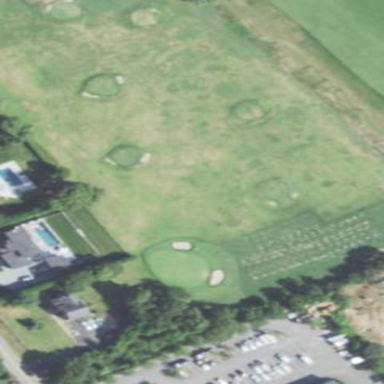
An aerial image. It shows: Grassy area designated for driving range golf.